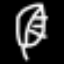
Label: leaf